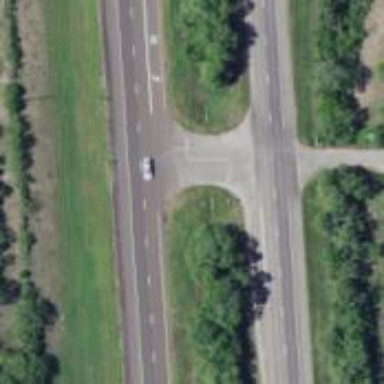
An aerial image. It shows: Trunk link highway.